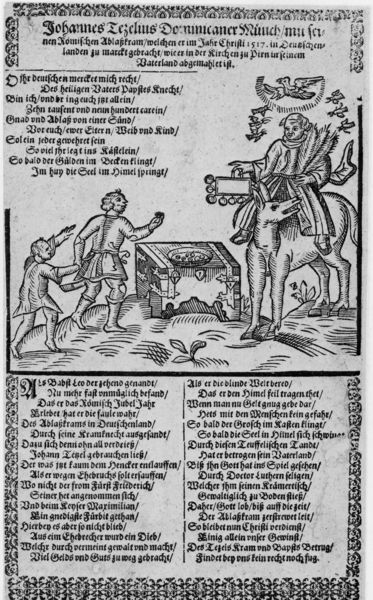
Titel: Johannes Tezelius Dominicaner Münch
Institution: (Seriendruck)
Schlagwörter: mann, vogel, weiß, wolf, menschen, männer, schwarz, skizze, zeichnung, gras, hund, tier, tiere, wiese, muster, ornament, alt, bibel, johannes, mensch, rahmen, taube, bild, erde, hügel, vögel, boden, figur, kind, pflanze, pflanzen, bauern, esel, kinder, pferd, reiter, umrandung, engel, holzschnitt, schrift, rahmung, acker, grafik, graphik, spalten, rand, inschrift, ornamente, verzierung, deutsch, palmwedel, abbild, bauer, truhe, buch, linie, tauben, druck, schwarz-weiss, schraffur, radierung, stich, seite, illustration, text, buchstaben, initiale, überschrift, kiste, orden, buchdruck, buchseite, verziert, palmenzweige, fabel, mittelalter, märchen, gedicht, mönch, erscheinung, heiliger, mönche, schriftstück, siegel, erleuchtung, schatulle, kupferstich, bote, verse, altdeutsch, handschrift, schatz, abbildung, palmblätter, kalligraphie, dominikaner, reittier, heiliger geist, spalte, majuskel, vögle, ksite, mänch, buichdruck, dominicaner, müönch, reist, tezel, abgeben, eseln